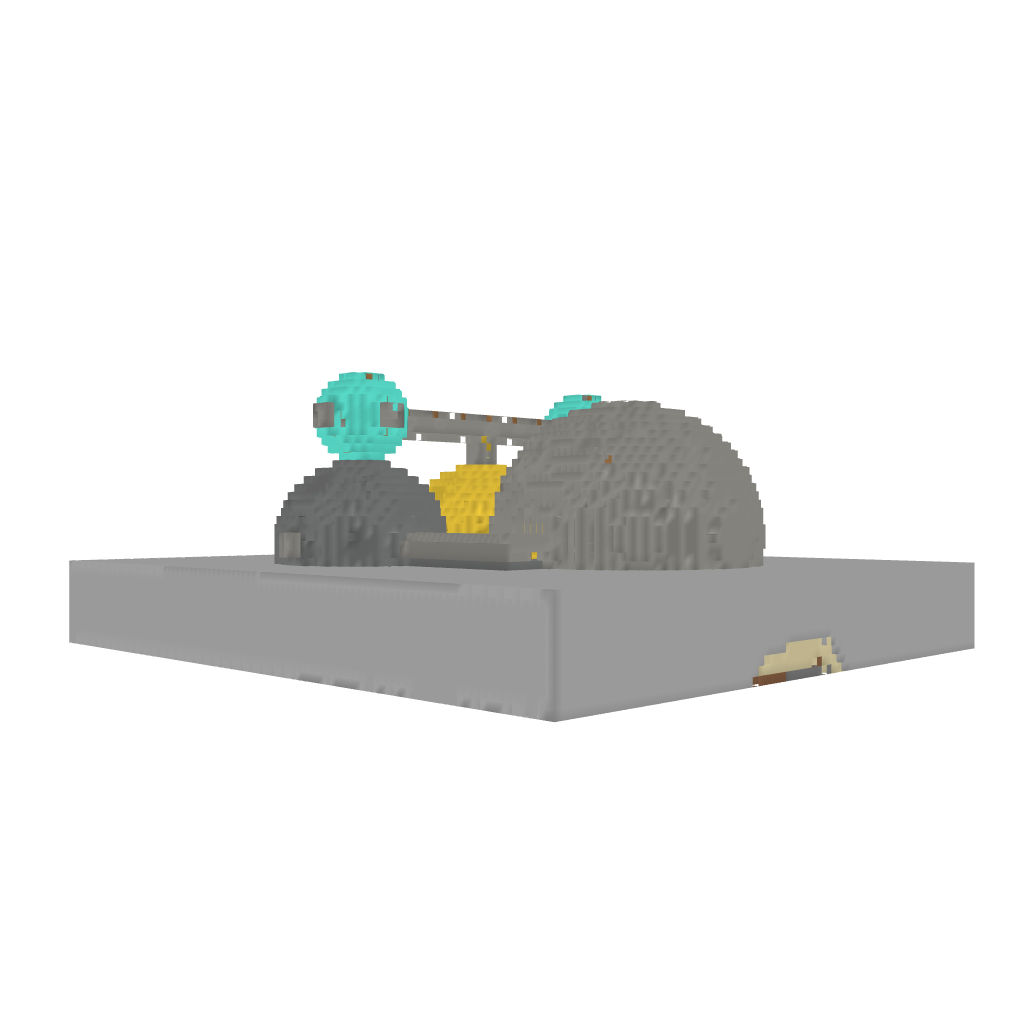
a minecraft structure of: House of Spheres